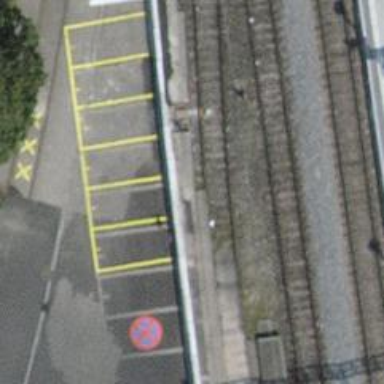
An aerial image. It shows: Single railway spur track.